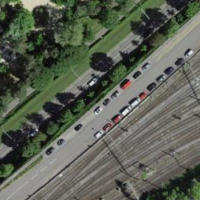
EUNIS habitat code: 57
Species observed at this site:
Euonymus europaeus